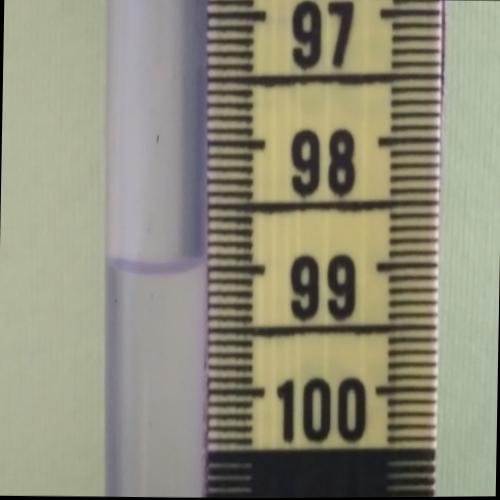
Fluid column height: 99.0 cm